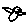
Label: bird